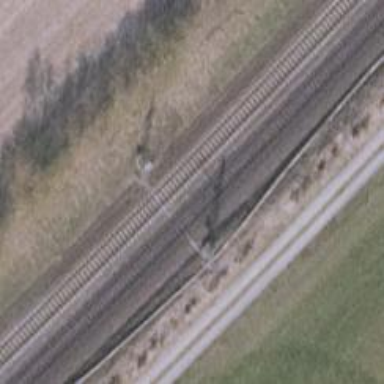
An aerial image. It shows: Railway signal.